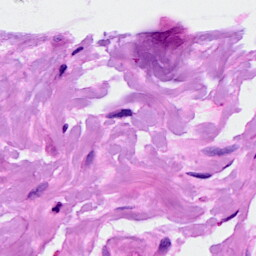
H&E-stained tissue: Breast